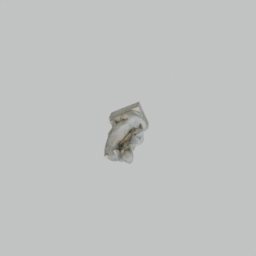
Label: decoration